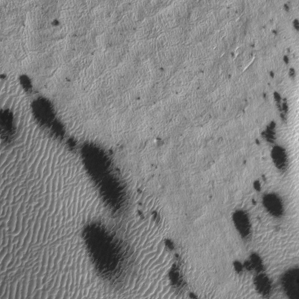
Label: frost